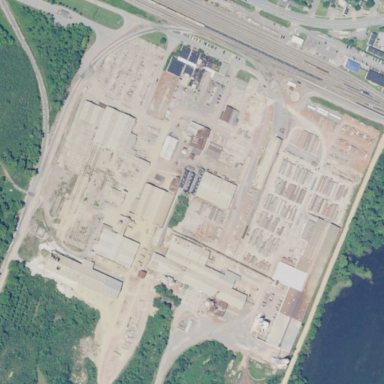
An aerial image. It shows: Industrial area dedicated to brickworks.